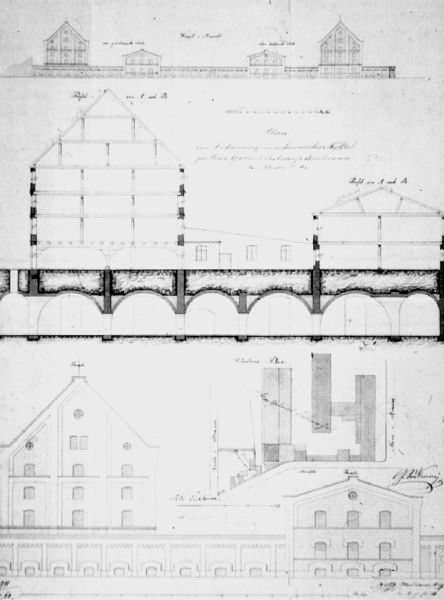
Titel: Brauerei Sedlmayr in München, Sommerkeller, Aufriss, Querschnitt, Lageplan
Standort: München
Institution: Stadtarchiv, Lokalbaukommission
Schlagwörter: fenster, raum, schwarz, skizze, weiss, zeichnung, anlage, dach, gebäude, haus, masse, wand, architektur, sockel, signatur, häuser, brücke, schrift, ansicht, bogen, fassade, giebel, mauer, graphik, linien, hof, fabrik, damm, industrie, rundbogen, spitz, detail, halle, bögen, münchen, palast, fenter, rundfenster, stockwerk, kohle, druck, schnitt, schwarzweiß, text, beschriftung, bleistift, dachstuhl, räume, entwurf, stift, schema, arkaden, residenz, pan, konstruktion, frontansicht, etagen, geschosse, plan, stockwerke, träger, querschnitt, bezeichnung, geschoss, speicher, gibel, riss, grundriss, bauwerk, aufriss, architekturzeichnung, bauplan, fundament, längsschnitt, pläne, greundriss, konstruktionen, rundfesnster, aus, geruest, räum, vermerke, konstrkution